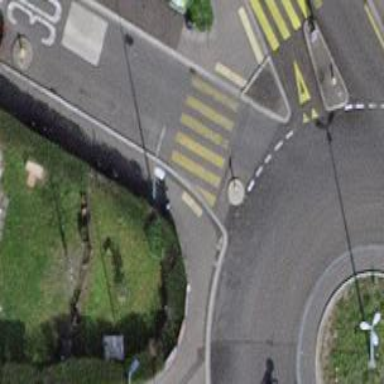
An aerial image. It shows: Uncontrolled zebra crossing with yellow markings on the road.